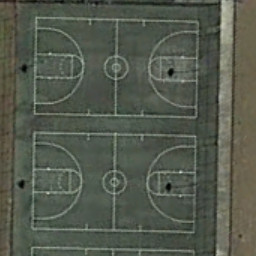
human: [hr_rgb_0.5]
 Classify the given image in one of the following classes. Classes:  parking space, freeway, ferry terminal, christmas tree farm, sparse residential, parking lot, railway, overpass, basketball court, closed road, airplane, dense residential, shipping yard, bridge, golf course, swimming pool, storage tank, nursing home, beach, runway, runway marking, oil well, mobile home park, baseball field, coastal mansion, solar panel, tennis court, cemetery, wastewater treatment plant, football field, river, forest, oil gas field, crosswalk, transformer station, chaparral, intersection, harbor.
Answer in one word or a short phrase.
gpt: basketball court